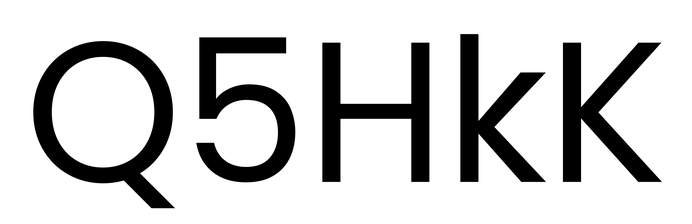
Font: Poppins-Regular